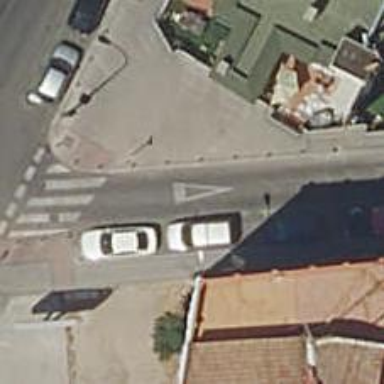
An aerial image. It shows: Road with "give way" sign.